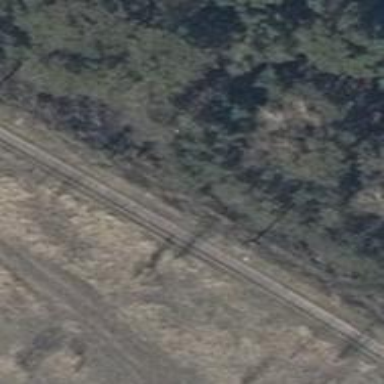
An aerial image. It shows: Railway yard.